Question: I'm new to MagicalRecord so this may be a simple thing but I've looked everywhere for an answer and no one seems to be having my issue.
I have a simple Core Data structure with one Parent leading to many Child object with the relationship children one way, and parent the other.
As expected this works...
'''
Parent *parent = [Parent MR_createEntity];
parent.name = @"John";
Child *child1 = [Child MR_createEntity];
child.name = @"Paul";
parent.children = [NSSet setWithObject:child];
// or child.parent = parent;
[[NSManagedObjectContext MR_contextForCurrentThread] MR_saveToPersistentStoreWithCompletion:nil];
'''
I generate a tableview of all the children belonging to one parent, and again this works fine. Clicking on a row takes you to a controller that displays the selected child's details. This controller has two properties passed to it from the table: the Parent the table belongs to, and the Child that was clicked.
I then have a save button for any changes made to the details. It triggers the following:
'''
self.child.parent = self.parent;
/* all the other details of the child */
[[NSManagedObjectContext MR_contextForCurrentThread] MR_saveToPersistentStoreWithCompletion:nil];
[self.navigationController popViewControllerAnimated:YES];
'''
but I always get this error
'''
CoreData: error: Serious application error. Exception was caught during Core Data change processing. This is usually a bug within an observer of NSManagedObjectContextObjectsDidChangeNotification. The left hand side for an ALL or ANY operator must be either an NSArray or an NSSet. with userInfo (null)
2013-05-09 17:30:17.312 NoteMD[37109:c07] __70-[NSManagedObjectContext(MagicalSaves) MR_saveWithOptions:completion:]_block_invoke21(0x815f750) Unable to perform save: The left hand side for an ALL or ANY operator must be either an NSArray or an NSSet.
'''
I get the same error whatever I try (such as [self.parent addChildObject:self.child] or using existingObjectWithID to get local versions of self.parent and self.child).
I guess I'm misunderstanding how to set relationships in MagicalRecord but I'm running out of things to try....
EDIT: This is the core data setup. I tried to simplify it above but basically Patient is Parent, and Check is Child (with patient = parent and checks = children).

Also, in app delegate it is init via
'''
[MagicalRecord setupCoreDataStack];
'''
Also, if I NSLog self.child, or self.parent in the detail view, both look like the right objects.
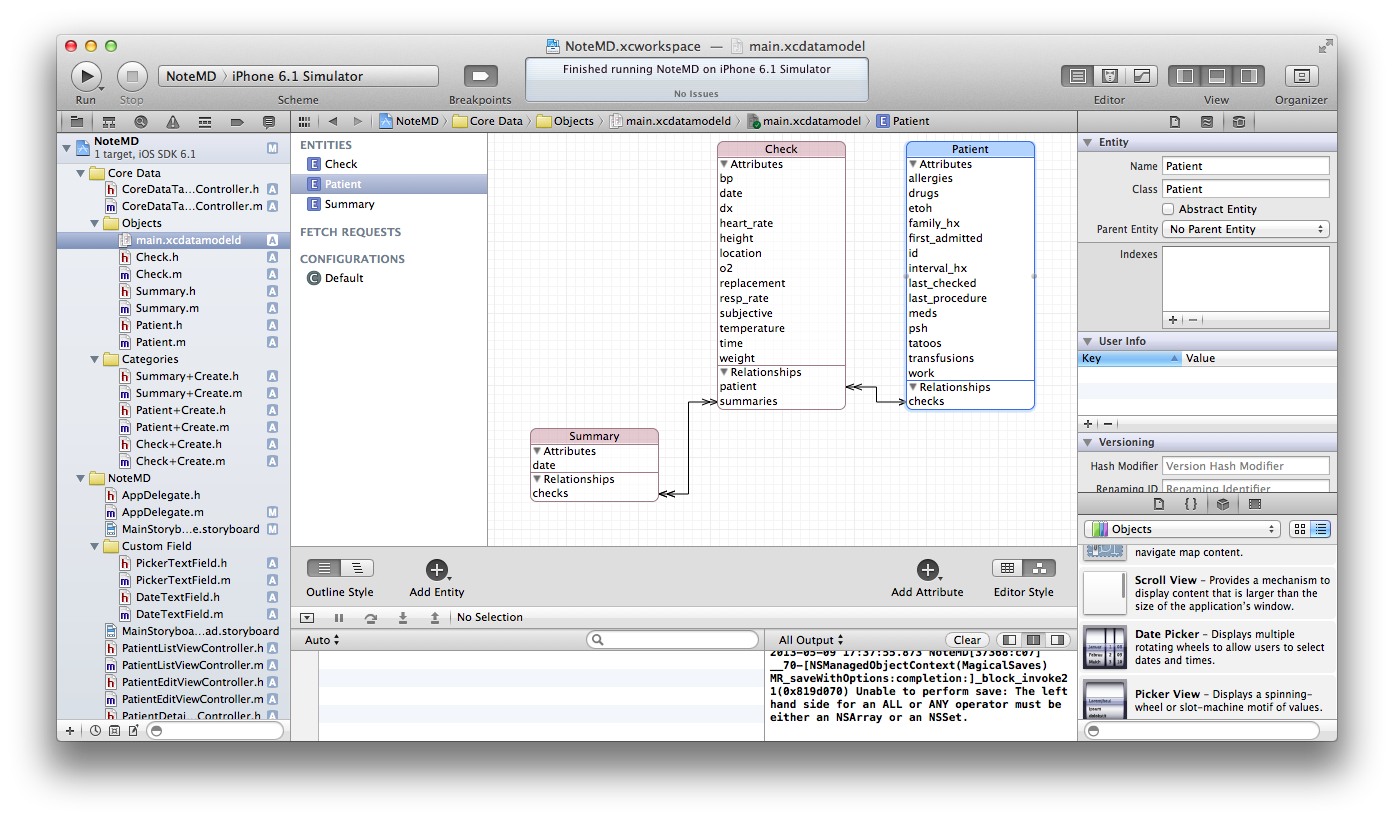
Answer: As often happens when trying to make a problem manageable it looks like it's nothing to do with the code I posted. When moving from the parent table view to the parent detail view and then the child table view I used the following predicate to get the list of child
'''
NSPredicate *predicate = [NSPredicate predicateWithFormat:@"ANY parent.id like %@", self.parent.id];
'''
It was the ANY that was causing the issue.